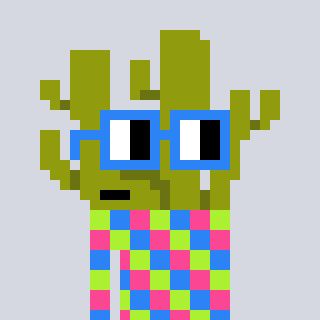
a pixel art character with square blue glasses, a cactus-shaped head and a bege-colored body on a cool background